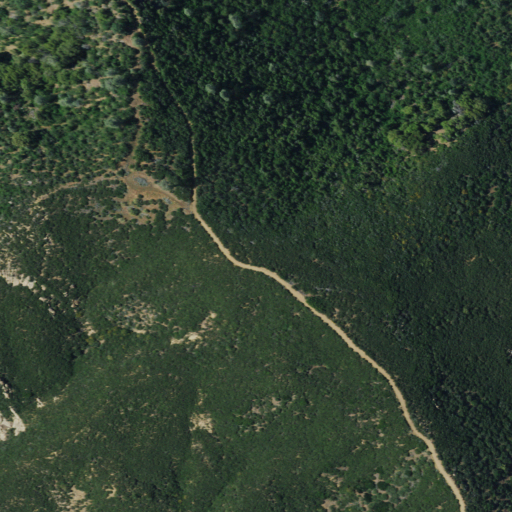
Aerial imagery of mountain in California named Williams Mountain containing shrub, mixed forest, and evergreen forest